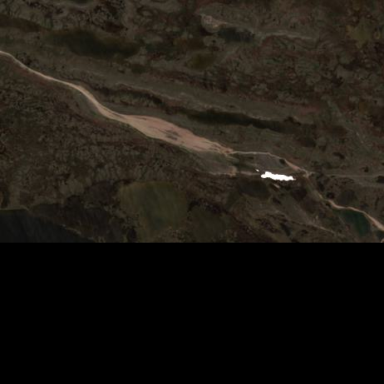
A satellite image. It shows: Tundra pond in the wetland area.